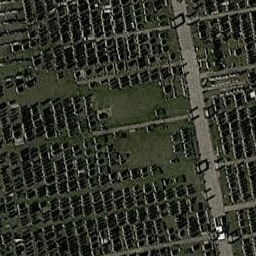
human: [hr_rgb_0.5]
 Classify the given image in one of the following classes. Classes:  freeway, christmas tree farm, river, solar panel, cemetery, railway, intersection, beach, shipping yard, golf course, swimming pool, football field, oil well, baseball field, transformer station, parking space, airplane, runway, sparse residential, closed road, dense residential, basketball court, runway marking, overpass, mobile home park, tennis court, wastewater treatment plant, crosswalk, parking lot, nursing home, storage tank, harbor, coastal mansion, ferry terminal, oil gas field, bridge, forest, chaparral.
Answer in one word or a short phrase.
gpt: cemetery